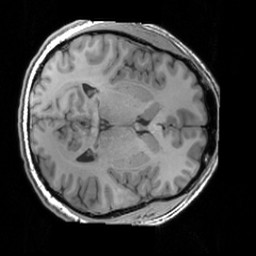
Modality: T1w
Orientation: axial
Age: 29
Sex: male
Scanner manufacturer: siemens
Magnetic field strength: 3 T
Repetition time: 1.63 s
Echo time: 0.00311 s